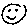
Label: smiley face